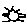
Label: sun